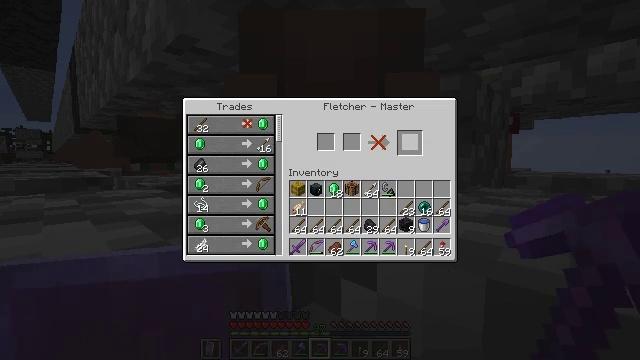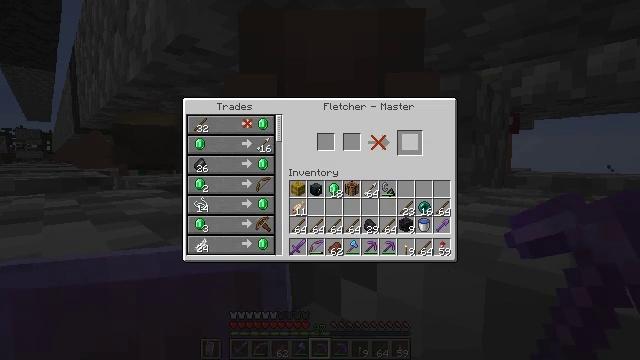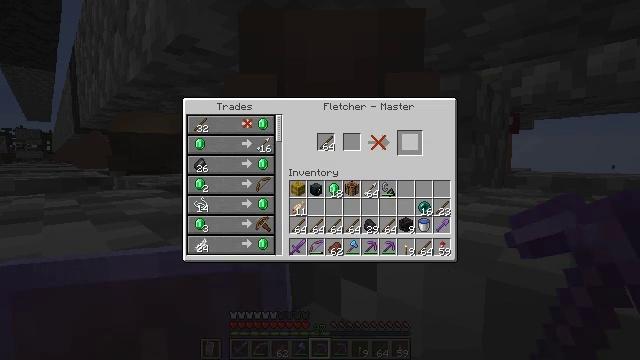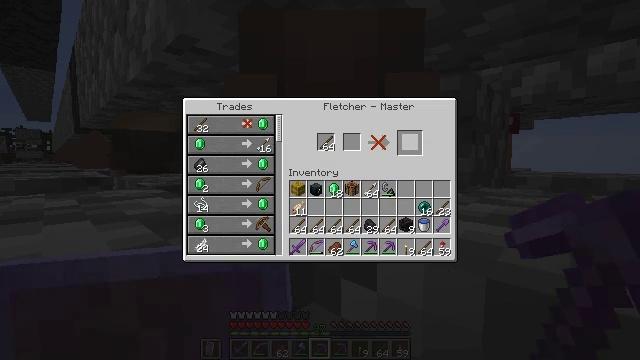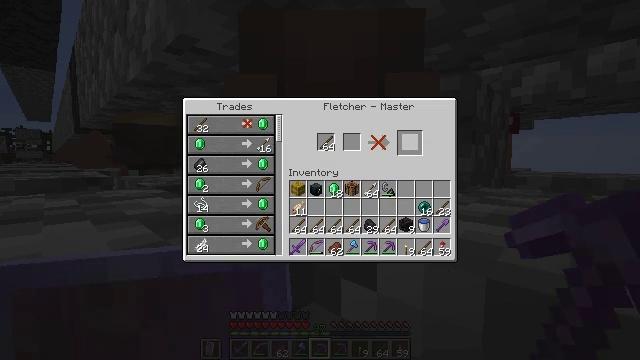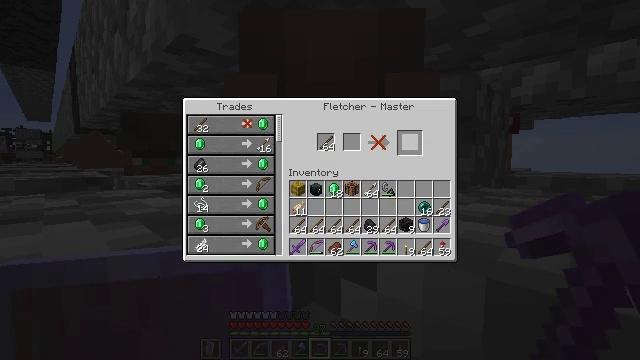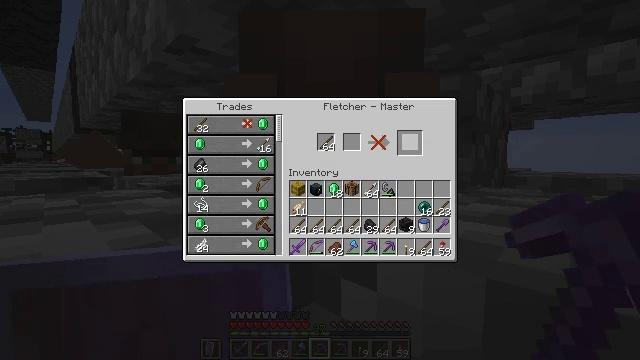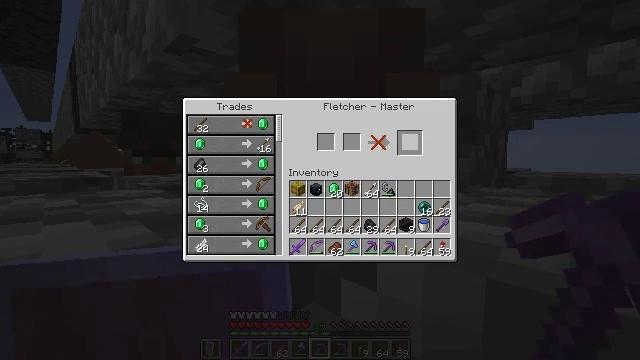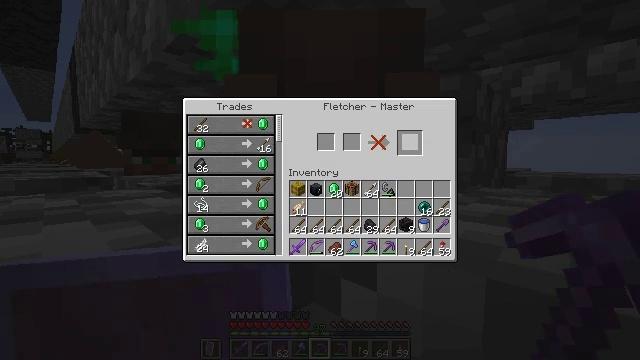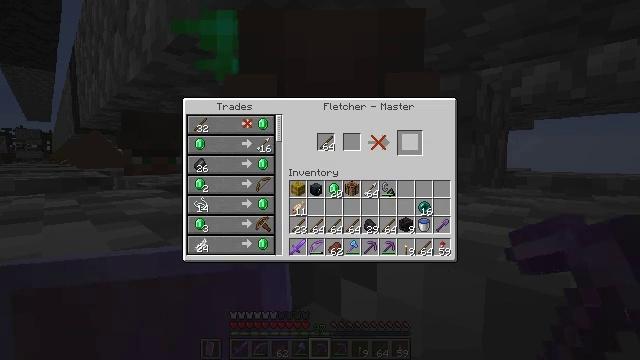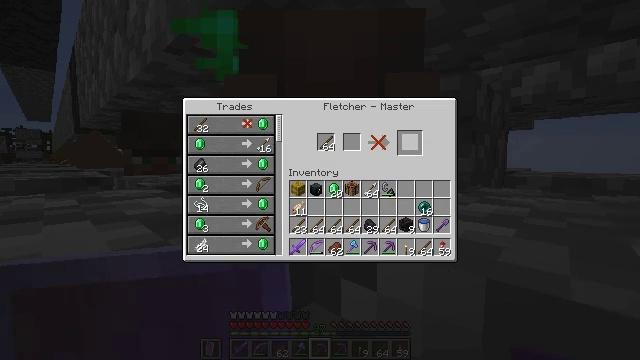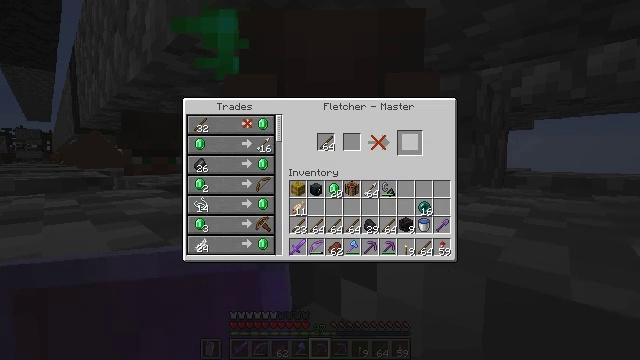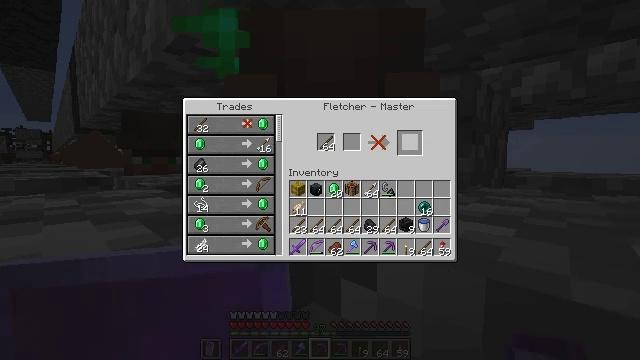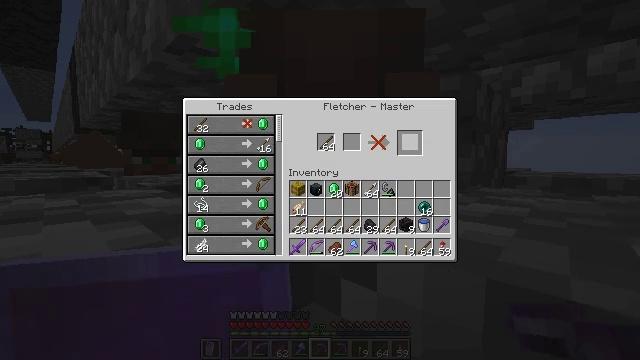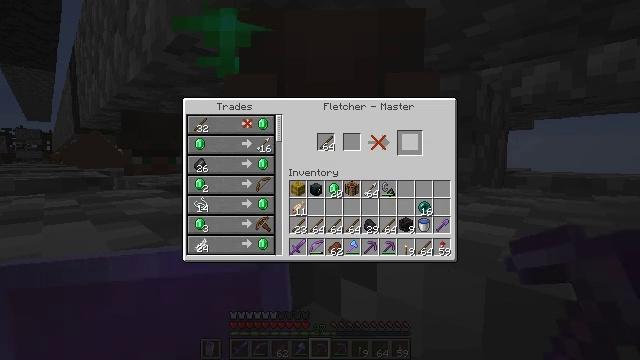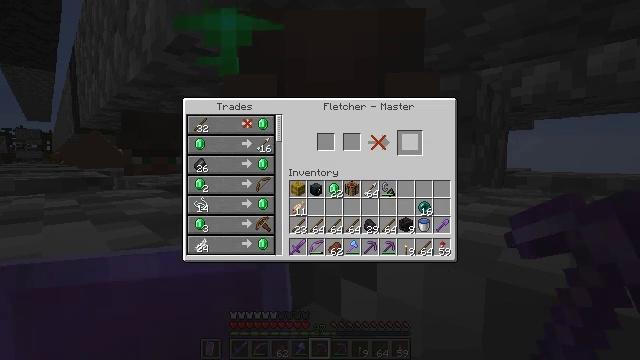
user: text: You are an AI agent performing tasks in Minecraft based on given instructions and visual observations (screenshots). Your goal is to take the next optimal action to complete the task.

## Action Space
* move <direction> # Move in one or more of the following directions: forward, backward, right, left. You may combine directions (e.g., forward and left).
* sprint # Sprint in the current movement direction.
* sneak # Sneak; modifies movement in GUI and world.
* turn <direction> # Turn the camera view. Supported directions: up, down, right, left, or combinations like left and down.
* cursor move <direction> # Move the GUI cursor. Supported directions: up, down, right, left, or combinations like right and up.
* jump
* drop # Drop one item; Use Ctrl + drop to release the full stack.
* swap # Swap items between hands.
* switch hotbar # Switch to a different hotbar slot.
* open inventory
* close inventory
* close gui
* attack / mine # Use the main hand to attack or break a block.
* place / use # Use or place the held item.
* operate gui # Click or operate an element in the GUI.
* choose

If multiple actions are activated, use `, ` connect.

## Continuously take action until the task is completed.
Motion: motion action
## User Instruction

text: Put necessary items in the crafting grid to craft an emerald.
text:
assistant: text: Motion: sneak
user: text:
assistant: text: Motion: sneak, attack / mine, jump
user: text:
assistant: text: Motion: sneak, attack / mine, jump
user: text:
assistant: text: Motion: sneak, attack / mine
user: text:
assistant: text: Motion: sneak, jump
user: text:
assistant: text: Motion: sneak, attack / mine, jump
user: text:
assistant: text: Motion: sneak, attack / mine, jump
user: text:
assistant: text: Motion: sneak, attack / mine
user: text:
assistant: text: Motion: sneak, jump
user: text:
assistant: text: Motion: sneak, attack / mine, jump
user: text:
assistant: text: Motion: sneak, attack / mine, jump
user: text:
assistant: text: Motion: sneak, attack / mine, jump
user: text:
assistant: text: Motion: sneak
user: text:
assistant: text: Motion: sneak, attack / mine, jump
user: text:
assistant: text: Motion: sneak, attack / mine, jump
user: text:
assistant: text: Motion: sneak, attack / mine, jump
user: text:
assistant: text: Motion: sneak
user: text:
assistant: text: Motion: sneak, attack / mine, jump
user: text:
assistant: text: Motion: sneak, attack / mine, jump
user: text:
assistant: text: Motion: sneak, attack / mine, jump
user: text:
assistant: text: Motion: sneak
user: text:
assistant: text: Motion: sneak, attack / mine, jump
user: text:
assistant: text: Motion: sneak, attack / mine, jump
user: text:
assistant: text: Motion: sneak, attack / mine, jump
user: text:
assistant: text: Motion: sneak, jump
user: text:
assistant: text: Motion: sneak, attack / mine, jump
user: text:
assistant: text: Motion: sneak, attack / mine, jump
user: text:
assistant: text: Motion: sneak, attack / mine, jump
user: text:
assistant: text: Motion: sneak, jump
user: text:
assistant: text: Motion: sneak, attack / mine, jump